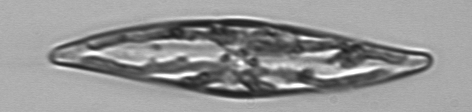
Label: Pleurosigma